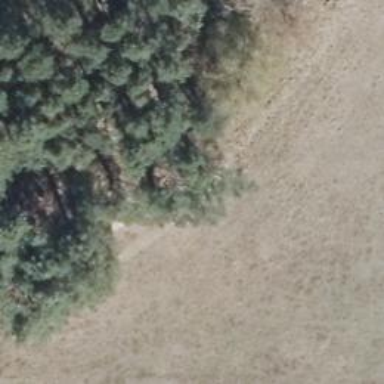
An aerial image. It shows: Forest area.